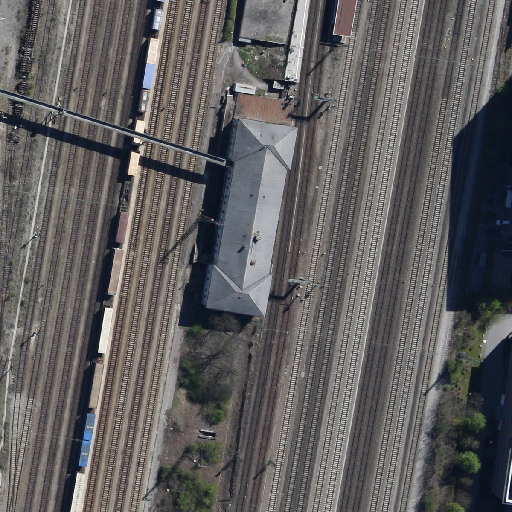
Referring expression: paved road